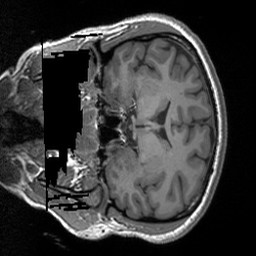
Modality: T1w
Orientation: coronal
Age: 32
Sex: female
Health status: healthy
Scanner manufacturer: siemens
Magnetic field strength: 3 T
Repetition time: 1.9 s
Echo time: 0.00252 s